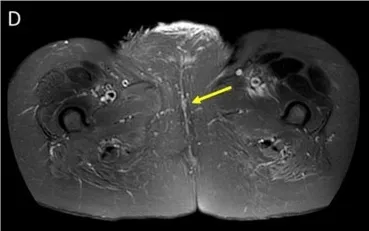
Clinical and MR image of intravaginal mucosal metastasis of a malignant melanoma of the urethra. (D) Transverse T2-weighted fat suppressed MR image 2 months upon T-VEC therapy shows complete disappearance of labial metastasis (arrow indicating the original location).
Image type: radiology (mri)